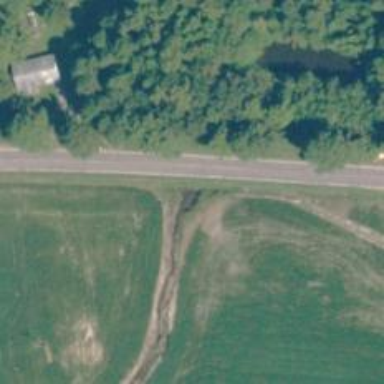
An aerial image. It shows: Culvert tunnel.